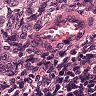
Metastatic tissue present: yes